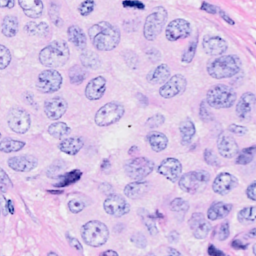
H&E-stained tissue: Breast